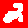
Digit: 2